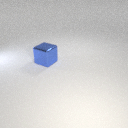
large blue metal cube